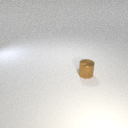
small brown metal cylinder